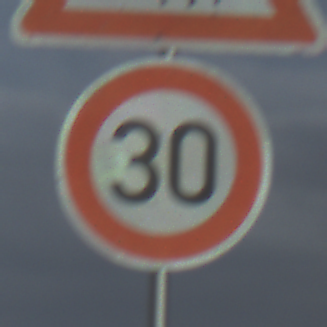
Verkehrszeichen: Geschwindigkeit30
Zusatzzeichen oben: ReiterRechts
Umgebung: Outdoor, Nature
Tageszeit: Night
Wetter: Overcast
Licht: Artificial
Jahreszeit: NotSpecified
Kontrast: LowContrast